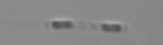
Label: Leptocylindrus